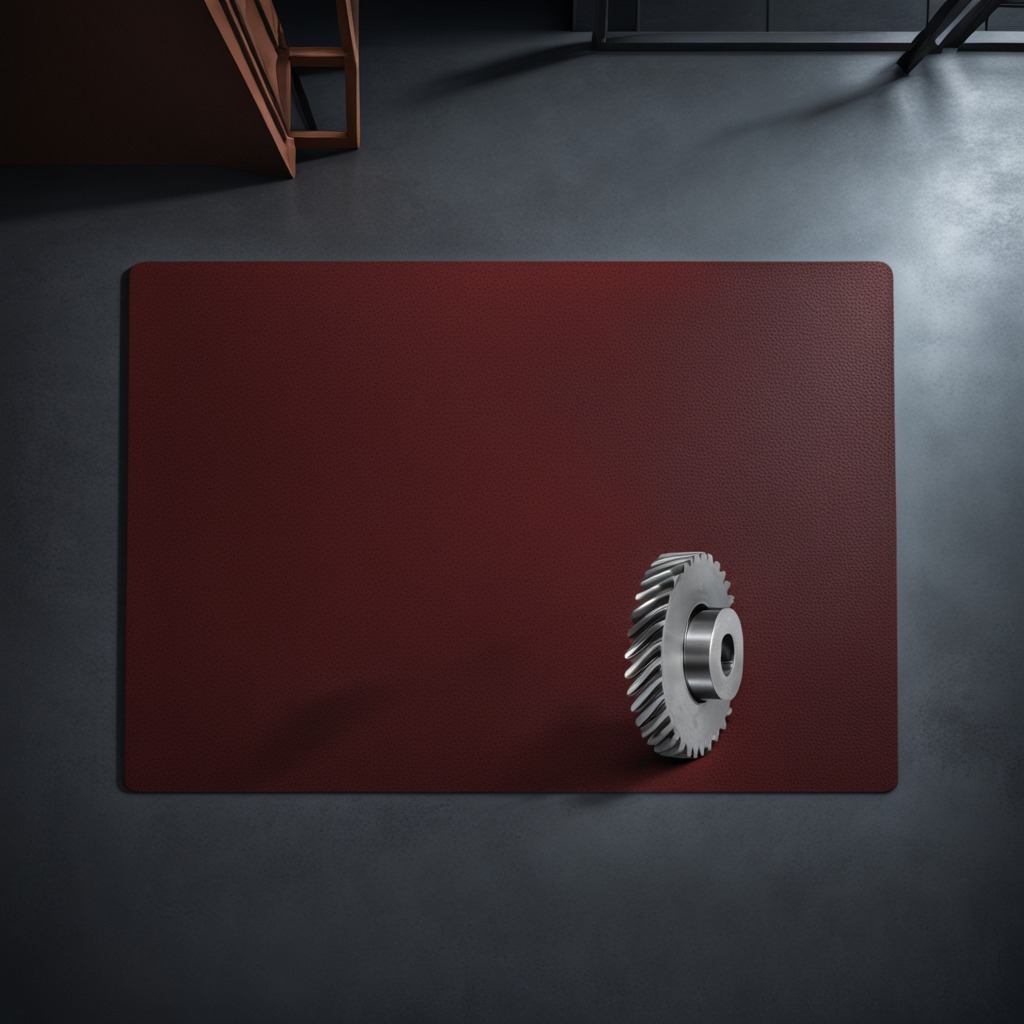
A steel gear with teeth is lying on the clean granite tabletop.